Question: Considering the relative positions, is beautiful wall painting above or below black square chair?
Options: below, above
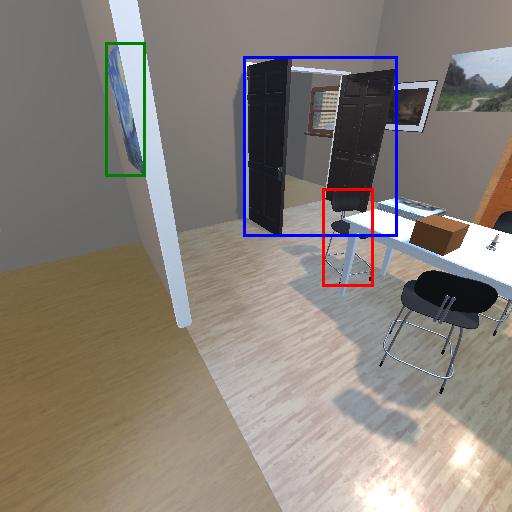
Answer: below